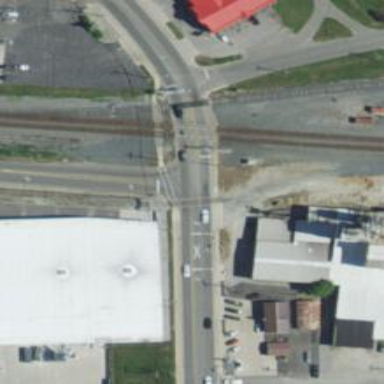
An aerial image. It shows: Railway crossing.